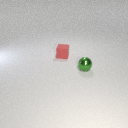
small green metal sphere in front of small red rubber cube